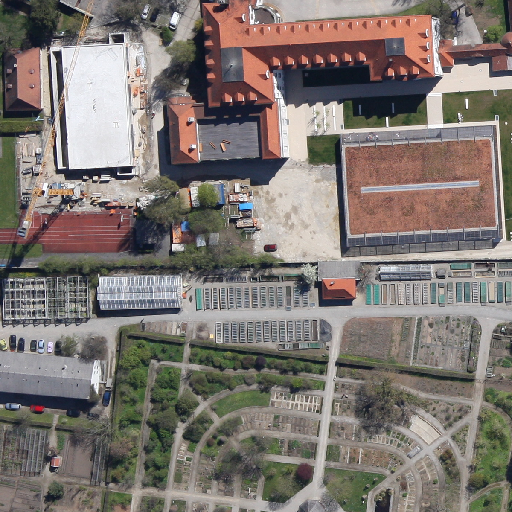
Referring expression: light-duty vehicle